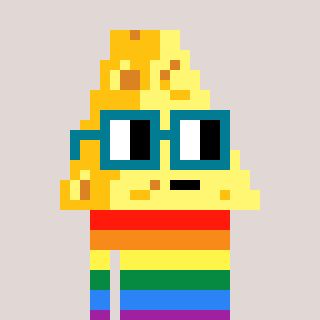
a pixel art character with square dark green glasses, a cheese-shaped head and a bege-colored body on a warm background